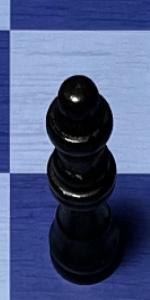
Label: Queen_Black